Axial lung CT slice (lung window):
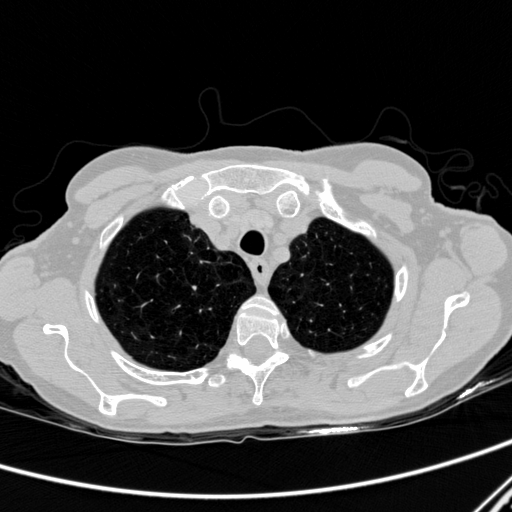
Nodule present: no